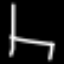
Label: chair